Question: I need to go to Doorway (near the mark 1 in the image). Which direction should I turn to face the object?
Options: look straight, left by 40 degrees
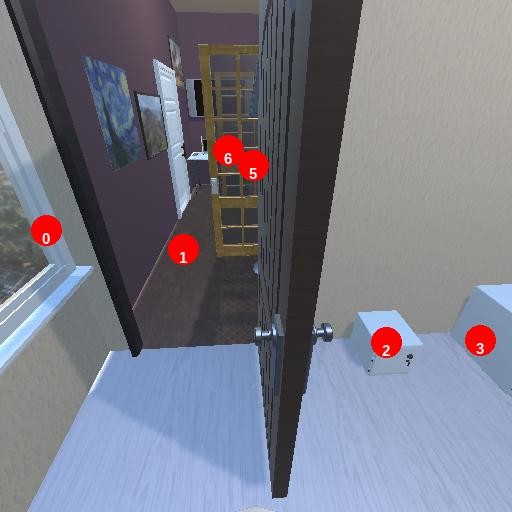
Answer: look straight